Question: I'm developing an application in Eclipse and WindowBuilder.
I tried to add a look and feel to GUI application.
I used 'Synthetica BlueMoon Look and Feel' .
I added the Synthetica.jar to the class path and I added this code to the main:
'''
import de.javasoft.plaf.synthetica.SyntheticaBlueMoonLookAndFeel;
try
{
UIManager.setLookAndFeel(new SyntheticaBlueMoonLookAndFeel());
}
catch (Exception e)
{
e.printStackTrace();
}
'''
So I got this error message after the import
'The type de.javasoft.plaf.synthetica.SyntheticaLookAndFeel cannot be resolved. It is indirectly referenced from required .class files'
This is a screenshot from Eclipse.

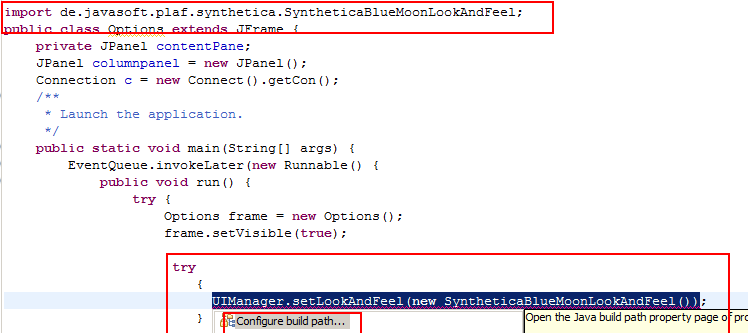
Answer: Do the following, and see if this resolves your problem:
1. Right-Click your project and select "Properties".
2. Select "Java Build Path" on the option pane and select "Libraries" tab.
3. Click "Add JARs..." or "Add External JARs..." and search and add "Synthetica.jar".
4. Once done, Click "OK".
Now run your application.
I'm assuming you're running your application within Eclipse.